Field crop: maize
Growth stage: 1
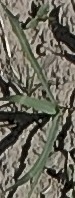
Species: sorghum